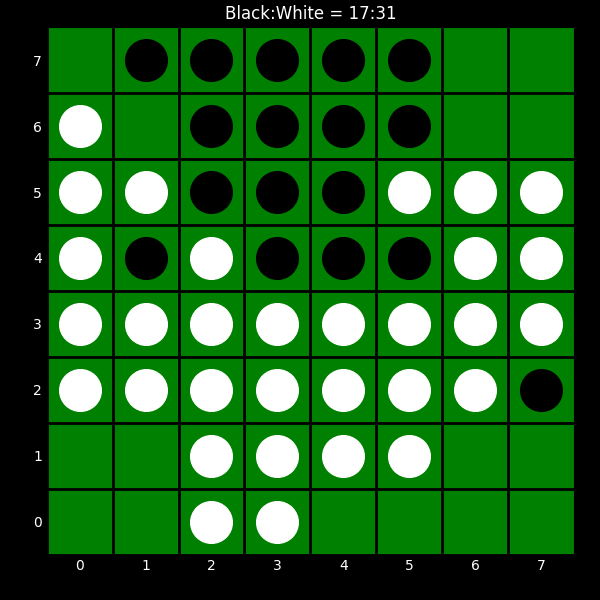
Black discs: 17
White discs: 31